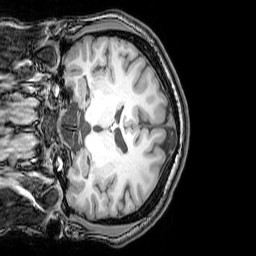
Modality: T1w
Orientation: coronal
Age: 25
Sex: male
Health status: healthy
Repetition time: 0.081 s
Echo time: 0.037 s